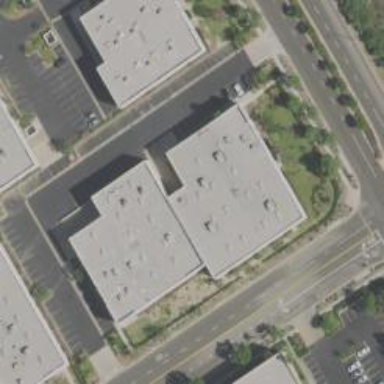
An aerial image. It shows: Warehouse building.